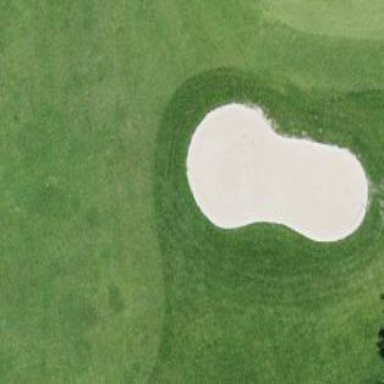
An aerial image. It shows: Sandy area is golf bunker.